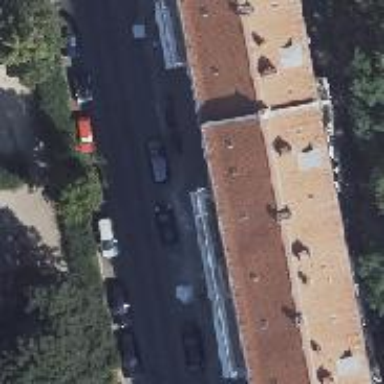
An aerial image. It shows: Bicycle parking located on the sidewalk.